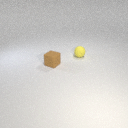
small brown rubber cube in front of small yellow rubber sphere